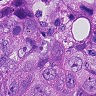
Metastatic tissue present: yes